Interaction volume radius: 10 \u00c5
Interaction volume height: 15 \u00c5
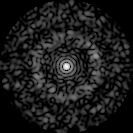
Disorder parameter: 0.8394